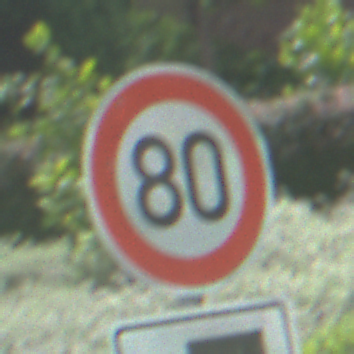
Verkehrszeichen: Geschwindigkeit80
Zusatzzeichen unten: HinweisDurchSinnbild7
Umgebung: Outdoor, Nature
Tageszeit: Midday
Wetter: PartlyCloudy
Licht: Natural
Jahreszeit: NotSpecified
Kontrast: HighContrast